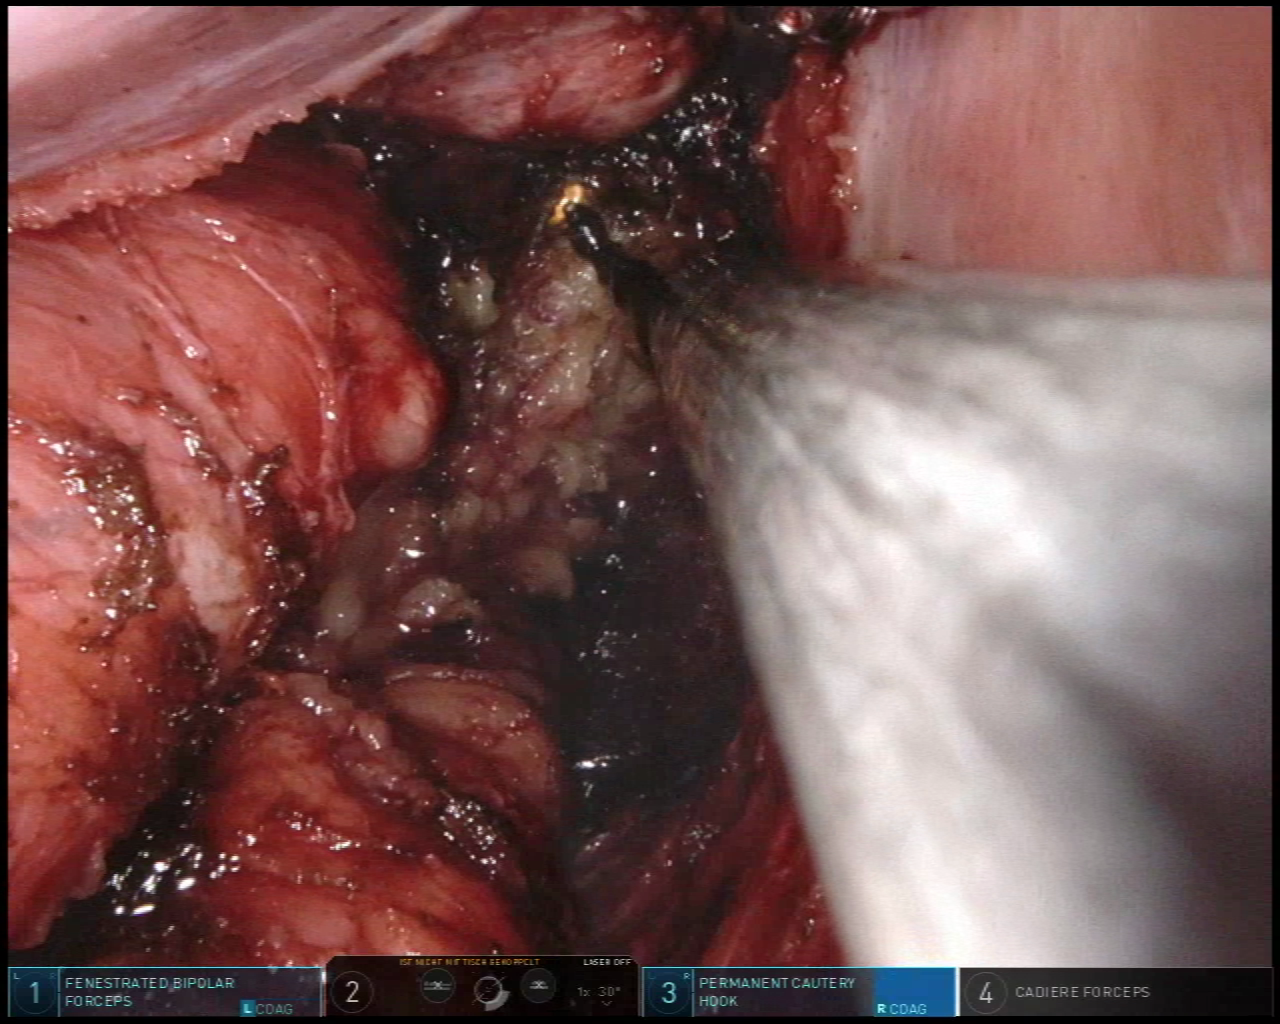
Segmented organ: vesicular_glands
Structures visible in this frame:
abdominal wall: no
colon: no
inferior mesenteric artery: no
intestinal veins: no
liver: no
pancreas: no
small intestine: no
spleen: no
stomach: no
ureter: no
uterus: no
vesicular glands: yes